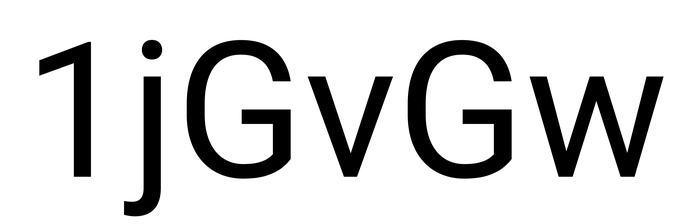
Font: Roboto_Regular